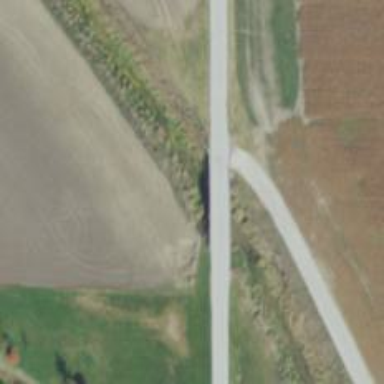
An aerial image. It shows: Asphalt tertiary road on bridge.